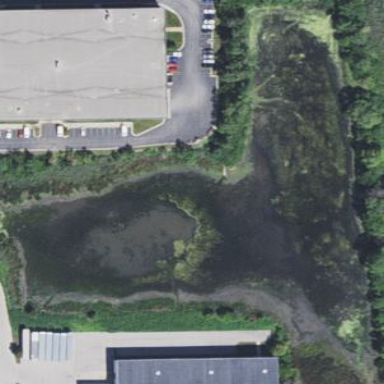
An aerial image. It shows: Pond surrounded by natural water.